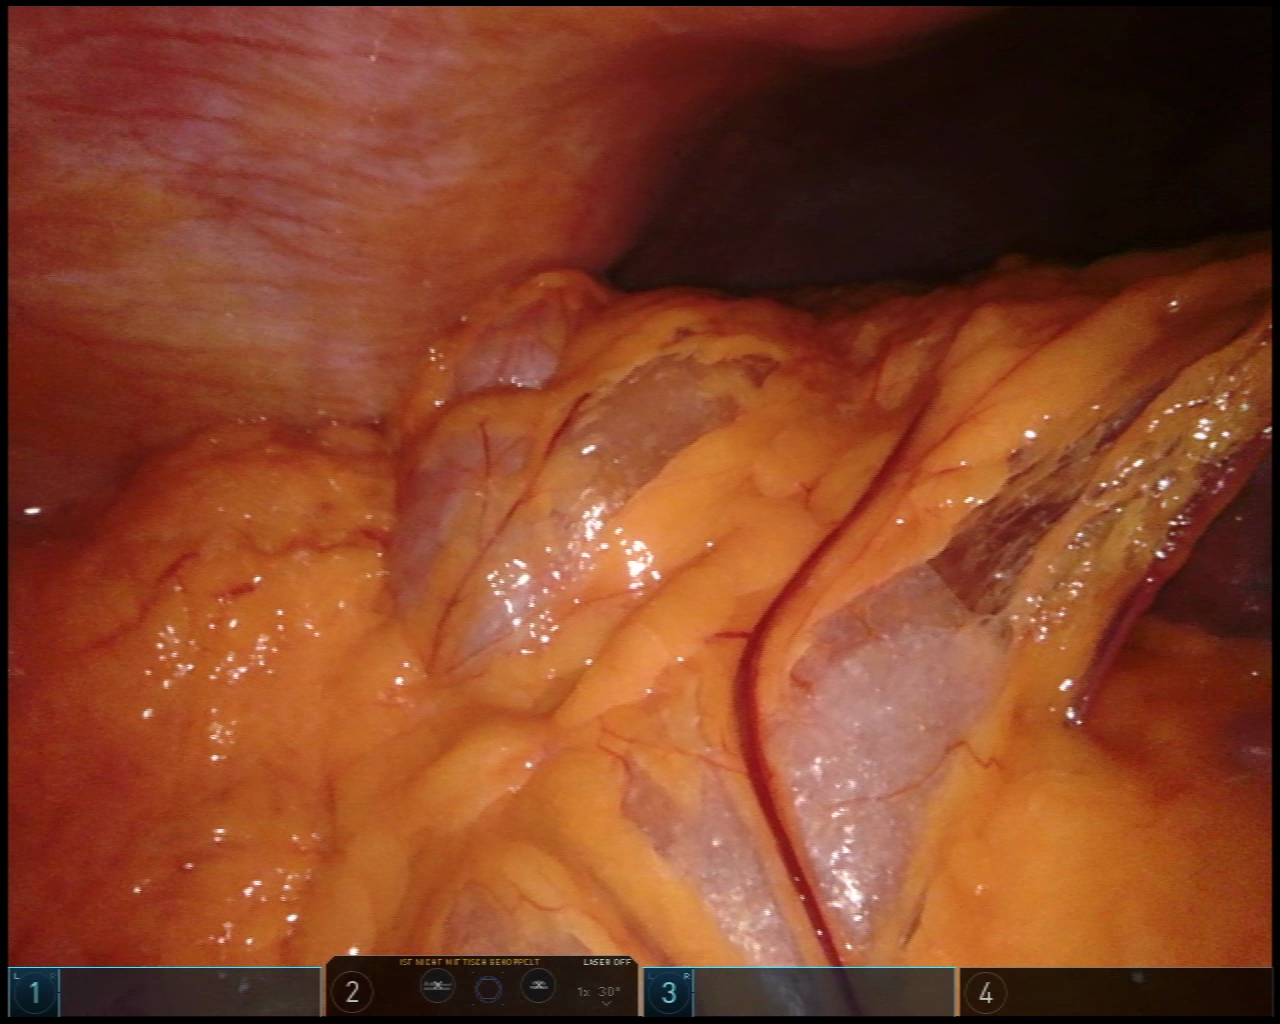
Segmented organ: liver
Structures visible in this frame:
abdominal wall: yes
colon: yes
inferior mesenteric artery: no
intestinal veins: no
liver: yes
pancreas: no
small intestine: no
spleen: no
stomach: no
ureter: no
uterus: no
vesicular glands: no